Question: In my MySQL container that I have configured per the <URL>, it does not allow me to access the CLI from my host machine, nor any other of my containers, despite being linked:

Now, I know that I have not configured external access on my MySQL container, but how can I configure it if I can't even access the CLI to grant myself permissions? Could I create a 'Dockerfile' and change some system settings before the initial installation of MySQL? If so, how would I go about doing that?
My 'fig.yml' file, which is used to set up my MySQL container:
'''
mysql:
image: mysql:latest
volumes:
- .:/mydir
working_dir: /mydir
ports:
- "3306:3306"
environment:
- MYSQL_DATABASE=mydb
- MYSQL_ROOT_PASSWORD=mypass
'''
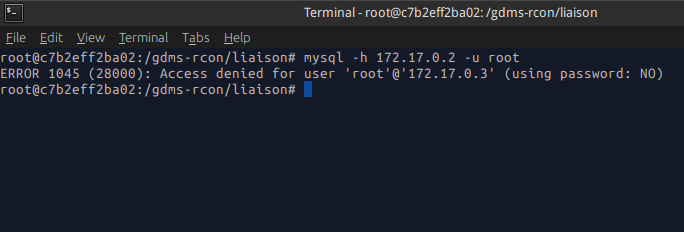
Answer: The answer is in your screenshot. (using password: NO). Add a -p to your mysql command line.